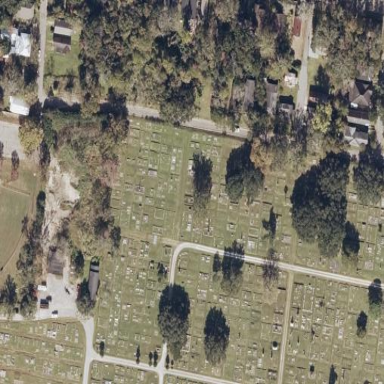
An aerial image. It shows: Sector of the cemetery.